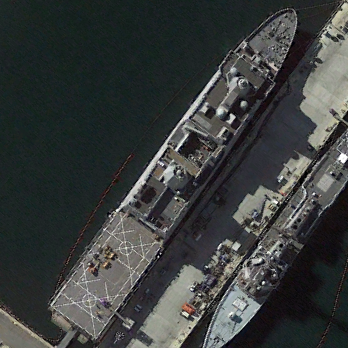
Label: combat